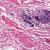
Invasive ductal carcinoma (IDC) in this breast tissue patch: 0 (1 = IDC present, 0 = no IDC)